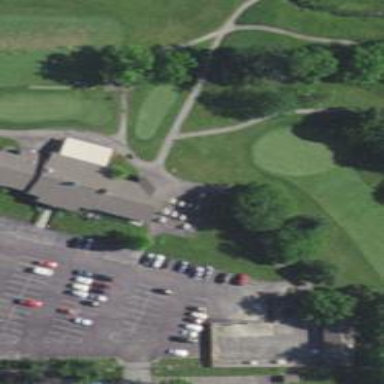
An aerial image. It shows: Footway that serves as golf path.